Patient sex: M
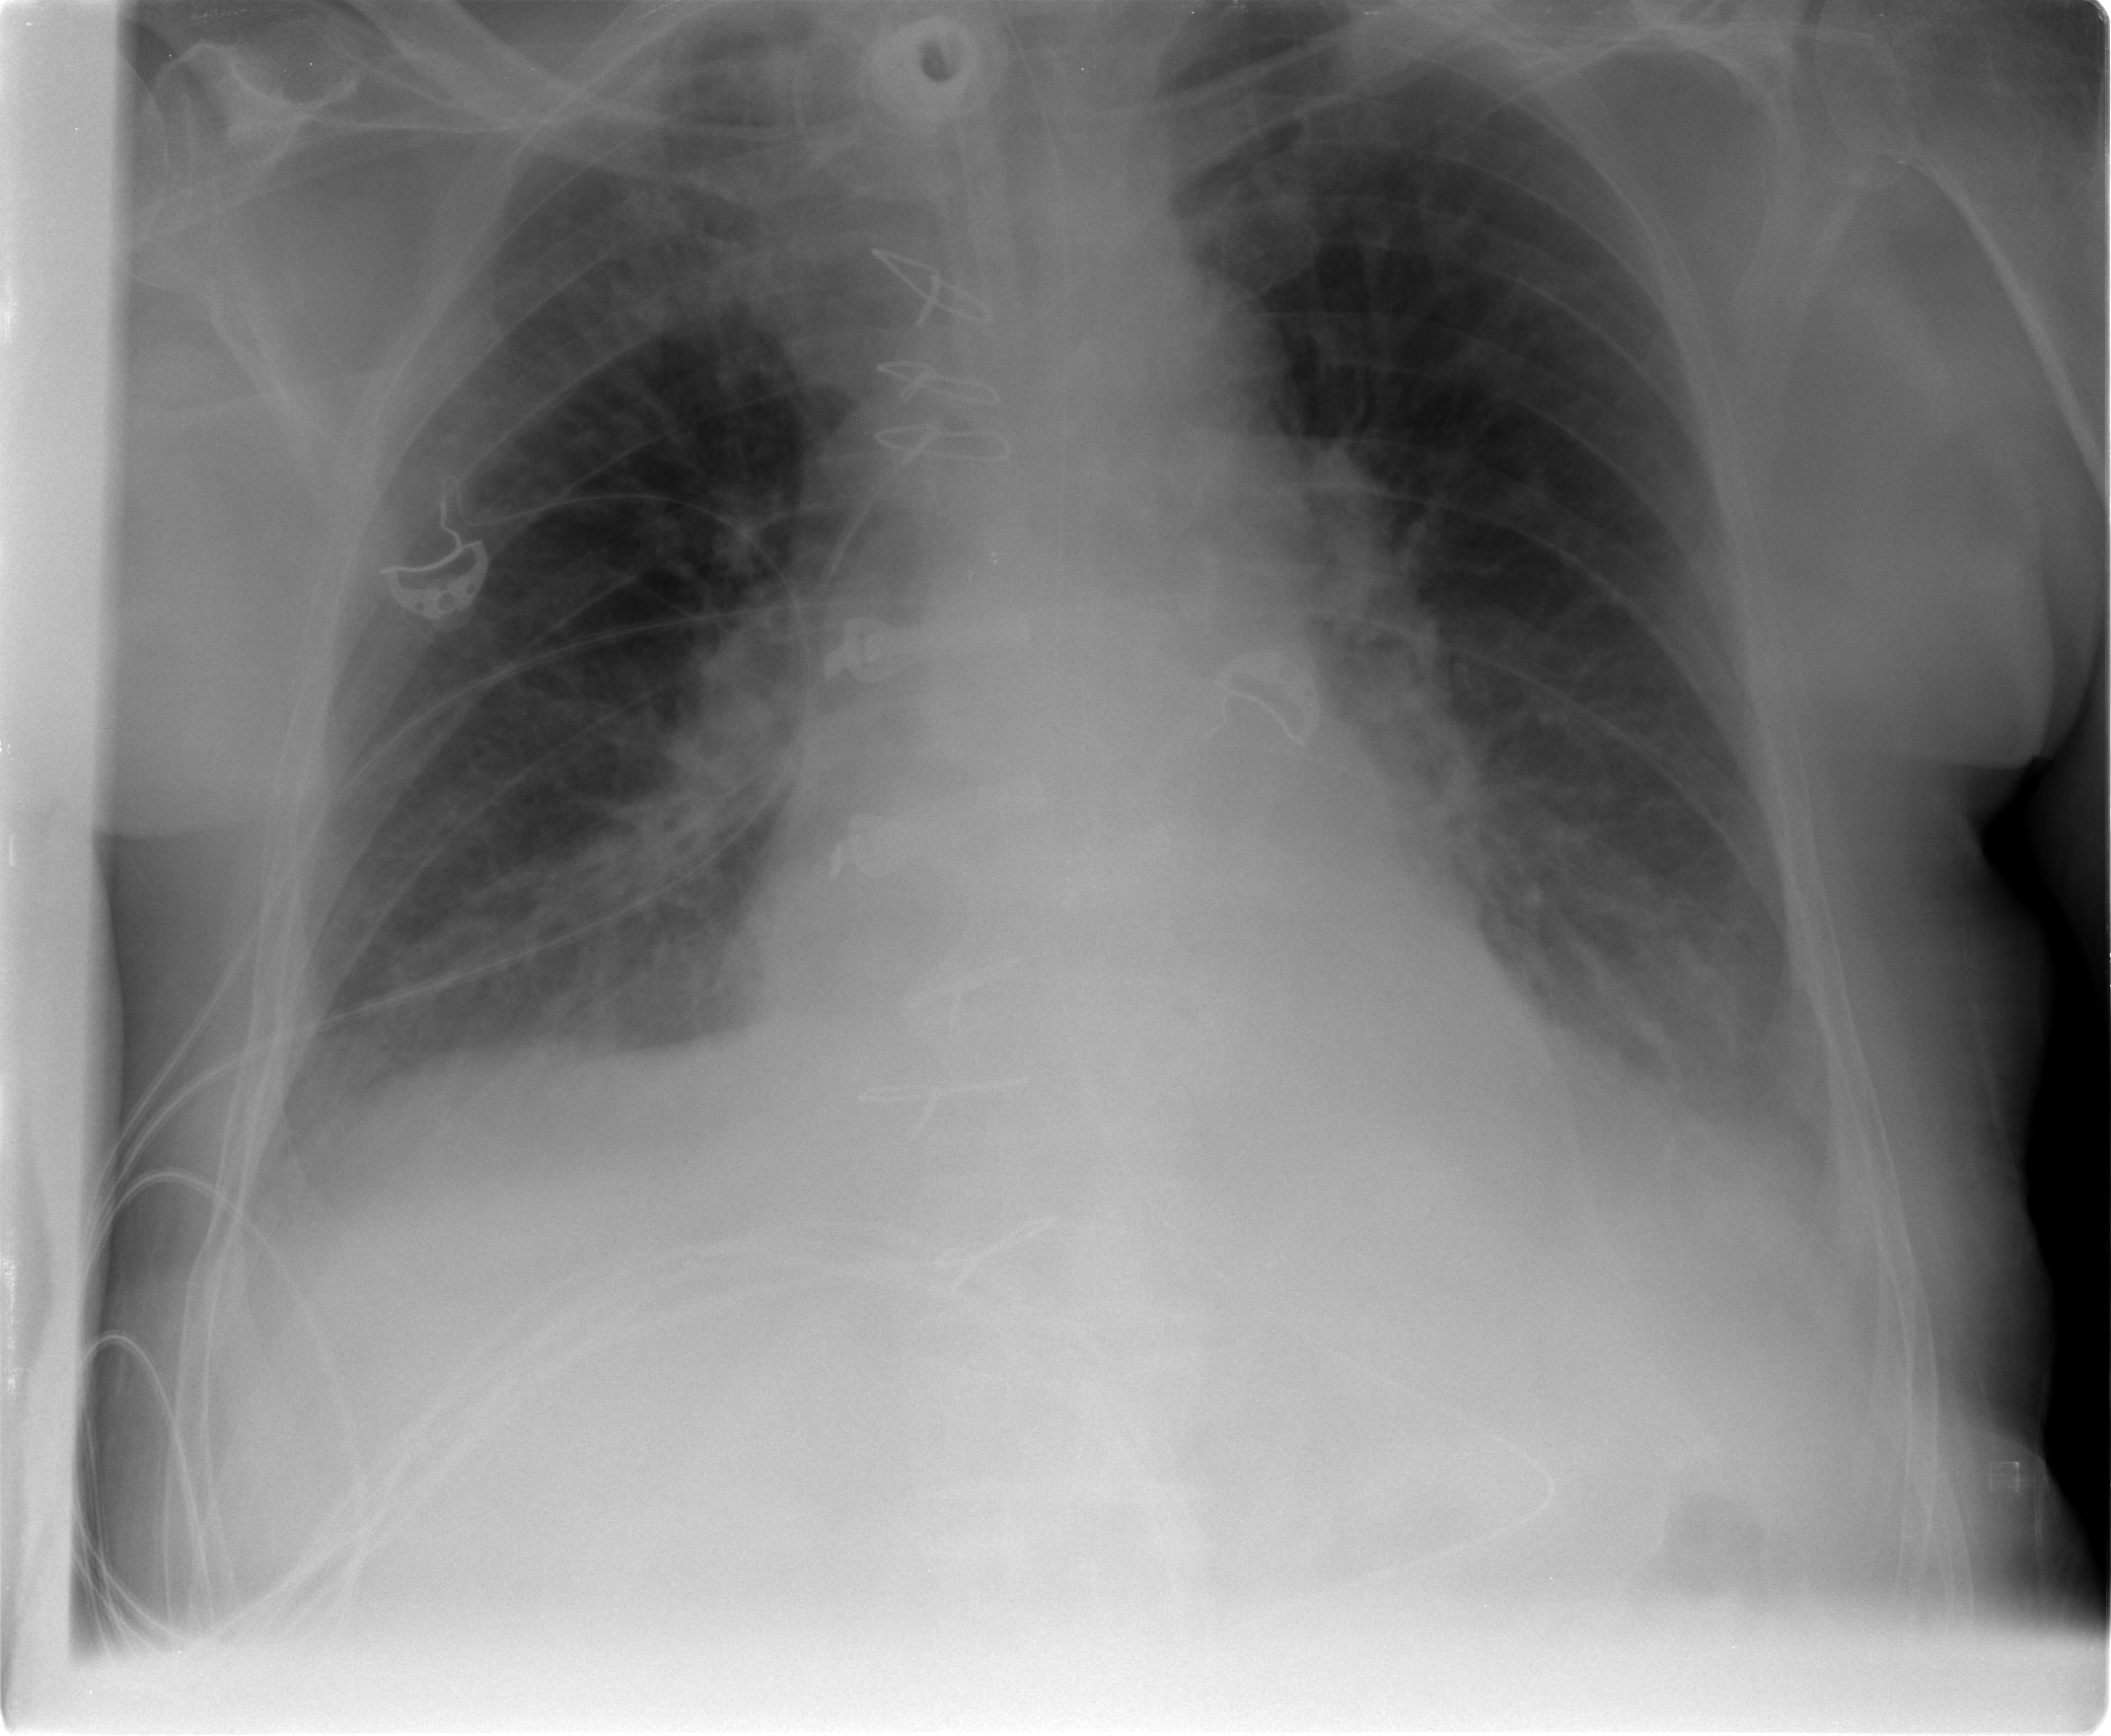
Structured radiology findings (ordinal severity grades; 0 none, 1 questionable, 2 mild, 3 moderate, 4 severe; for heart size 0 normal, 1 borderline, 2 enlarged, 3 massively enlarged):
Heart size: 0
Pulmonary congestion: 2
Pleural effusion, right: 1
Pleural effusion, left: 2
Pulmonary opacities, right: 0
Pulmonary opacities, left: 0
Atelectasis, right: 2
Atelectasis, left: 2